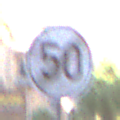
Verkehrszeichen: EndeGeschwindigkeit50
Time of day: SunriseSunset
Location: Outdoor (Urban)
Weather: PartlyCloudy
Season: NotSpecified
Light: Natural